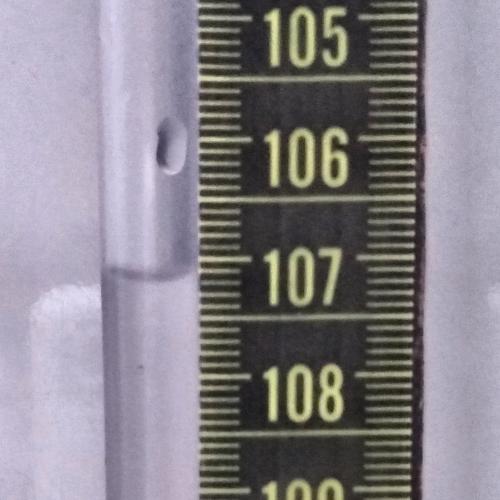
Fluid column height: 107.2 cm